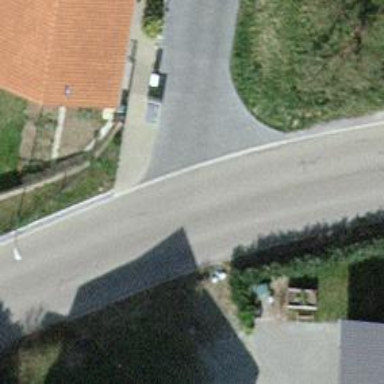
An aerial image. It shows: Tertiary road with asphalt surface and no sidewalk.